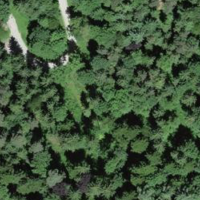
EUNIS habitat code: 44
Species observed at this site:
Petasites albus